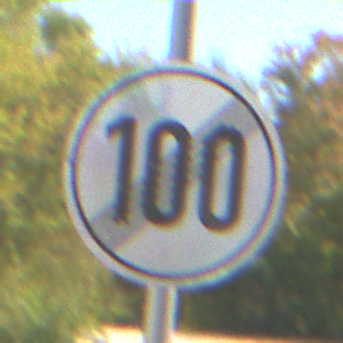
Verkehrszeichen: EndeGeschwindigkeit100
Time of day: Midday
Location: Outdoor (Nature)
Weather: Clear
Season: Summer
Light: Natural